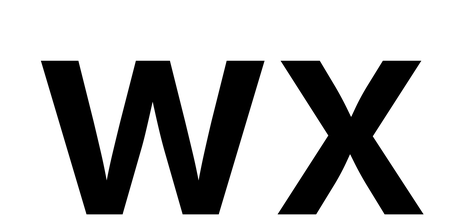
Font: Inter_SemiBold